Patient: sex M, age 29
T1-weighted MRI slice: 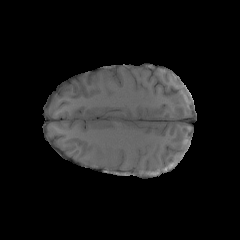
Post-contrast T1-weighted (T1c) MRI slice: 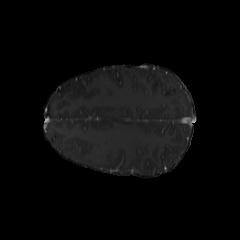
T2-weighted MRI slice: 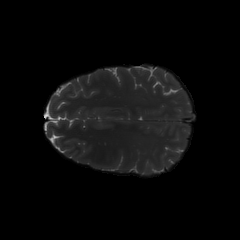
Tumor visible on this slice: no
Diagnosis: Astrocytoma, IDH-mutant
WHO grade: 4